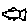
Label: fish